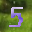
Label: 5